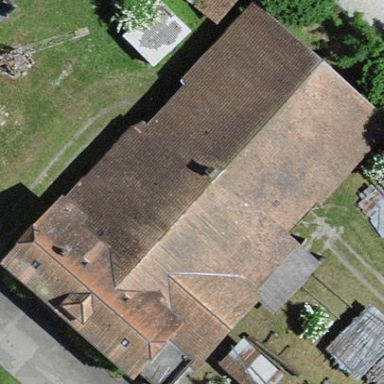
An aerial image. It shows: Sawmill building.